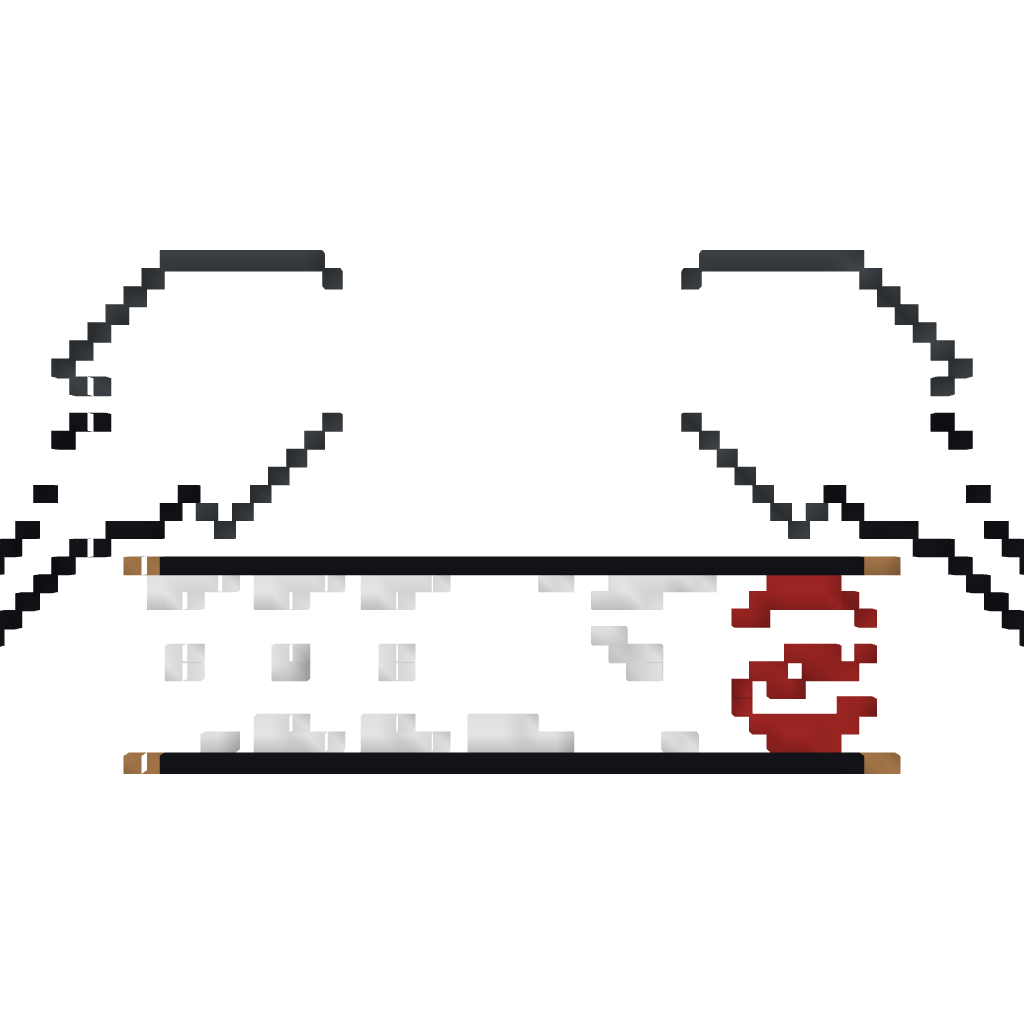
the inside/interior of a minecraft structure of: Spleef Logo modifyed